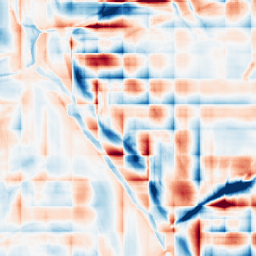
Category: wavelet
Decomposition family: wavelet_dwt
Decomposition parameters: wavelet: db2
level: 5
Upsampling method: fft_zeropad
Upsampling parameters: scale: 2
Upsampling scale: 2